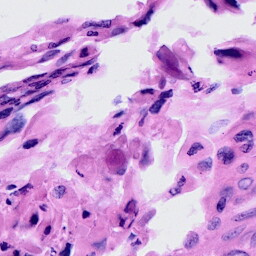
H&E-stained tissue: Cervix